Question: I have this piece of code which should be pretty straight forward.
'''
private void btnSave_Click(object sender, EventArgs e)
{
try
{
using (SqlConnection sqlConn = new SqlConnection(connString))
{
sqlConn.Open();
using (SqlDataAdapter da = new SqlDataAdapter())
{
da.SelectCommand = new SqlCommand("SELECT Id, FirstName, LastName, TcReadOnly FROM PersonTable", sqlConn);
using (SqlCommandBuilder builder = new SqlCommandBuilder(da))
{
DataTable dt = (DataTable)dgvUsers.DataSource;
da.UpdateCommand = builder.GetUpdateCommand();
da.Update(dt);
}
}
}
}
catch (Exception ex)
{
MessageBox.Show("Der er sket en fejl
" + ex.ToString());
}
}
'''
However, I recieve this error when the code is run.

Line 96 in Userform being
'''
da.Update(dt);
'''
I have already checked that my SelectCommand return a primary in Id, so that shouldn't be the problem.
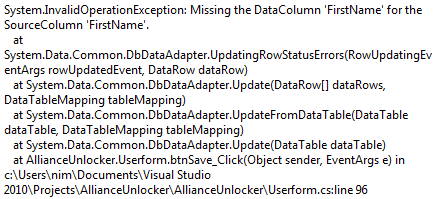
Answer: Of course, seconds after asking the question I found the answer.
The SelectCommand I'm using to actually fill the DataTable looks like this
'''
da.SelectCommand = new SqlCommand("SELECT Id, FirstName AS Fornavn, LastName AS Efternavn, " +
"TcReadOnly AS 'Read only' FROM PersonTable", sqlConn);
'''
Which means that the columns in my DataTable doesn't have the same names as the ones I'm trying to update the database with :-) Brainfart....